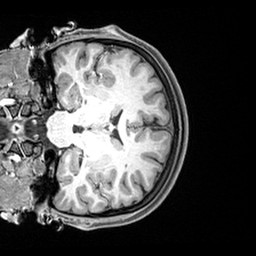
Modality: T1w
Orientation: coronal
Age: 20
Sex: female
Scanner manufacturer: siemens
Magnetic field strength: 3 T
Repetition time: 2.4 s
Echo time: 0.00217 s